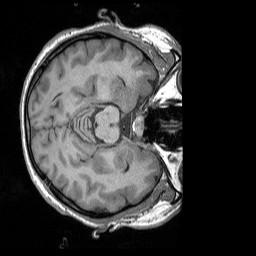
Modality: T1w
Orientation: axial
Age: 26
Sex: female
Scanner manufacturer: siemens
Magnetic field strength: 3 T
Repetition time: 1.9 s
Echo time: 0.00252 s